Question: Anyway to have similar bracket highlighting with Sublime Text 2, as that of Notepad++ (and for that matter the tab highlighting), NB the vertical lines for both.

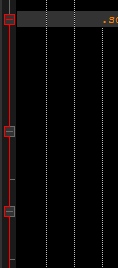
Answer: You will want to install the <URL>.
When enabled, it should provide similar gutter icons: